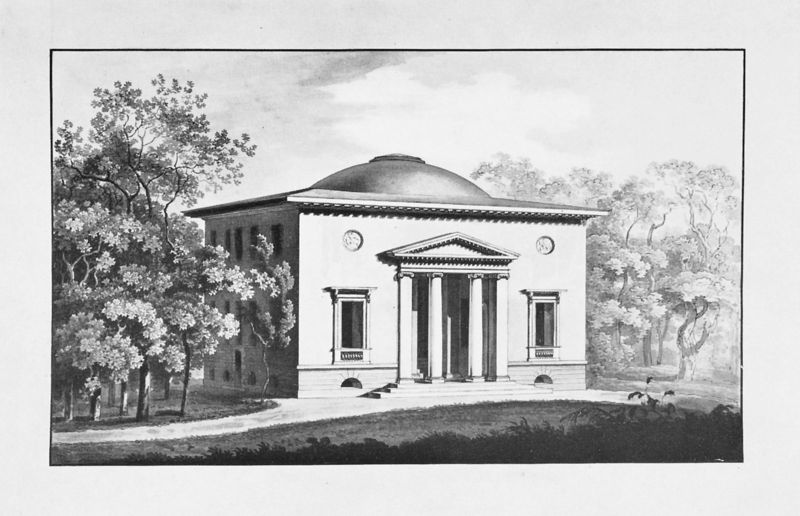
Titel: Landhaus L. H. Baur, Elbschlößchen, Nienstedten, Elbchaussee 372; Perspektivische Ansicht
Künstler: Christian Frederik Hansen
Institution: Kopenhagen, Kunstakademie
Schlagwörter: baum, blätter, himmel, schatten, weiß, wolken, aquarell, bäume, grün, fenster, grau, licht, schwarz, säule, säulen, zeichnung, dach, gebäude, haus, park, weg, wiese, wolke, alte, wache, flach, klassizismus, rund, tondo, modern, giebel, kuppel, treppe, symmetrie, tor, foto, eingang, druck, stich, schwarzweiß, portal, villa, landhaus, einfahrt, tempel, viereckig, mediterran, hell/dunkel, blech, viereck, klassizistisch, foyer, gartenhaus, monoton